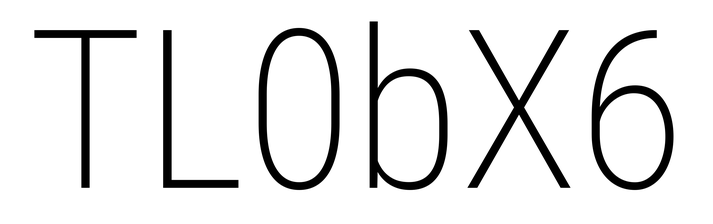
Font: Roboto_Condensed_ExtraLight